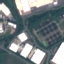
Land use / land cover class: Industrial